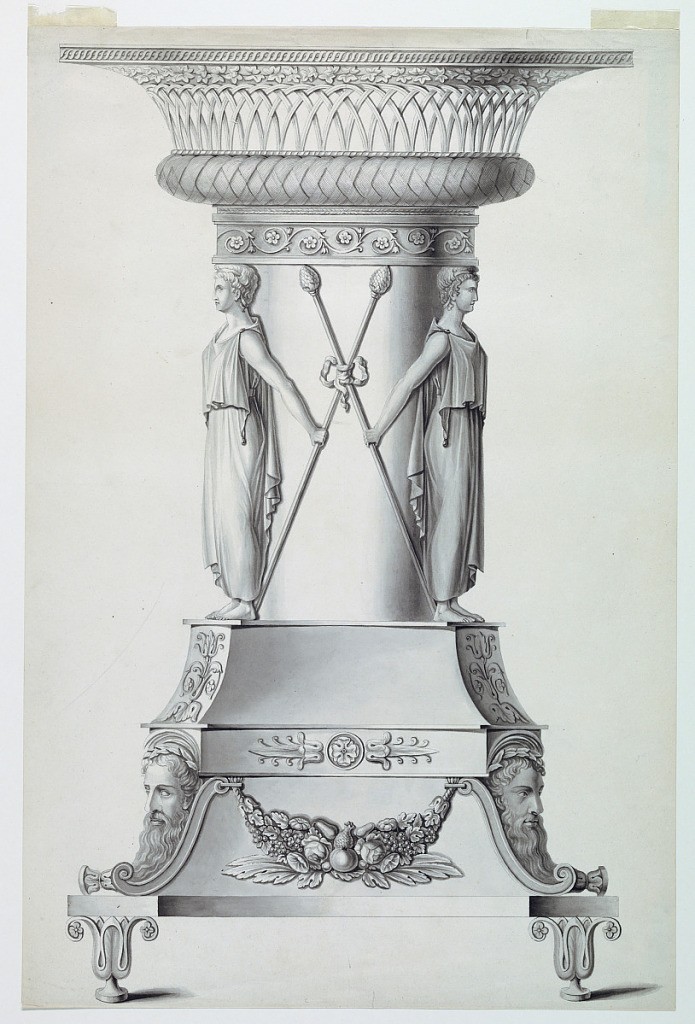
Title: Design for a Bowl with a Stand
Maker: Joseph Anton Seethaler II, German, 1799–1868
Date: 1827-1835
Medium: Pen and ink, brush and watercolor on paper
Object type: Drawing
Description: A pedestal of complicated design showing a fruit festoon, with bearded masks and plant motifs, is supported by lotus blossoms. A big and short column is surrounded by girls holding a thyrsus in either hand. The capital is shaped like a basket.